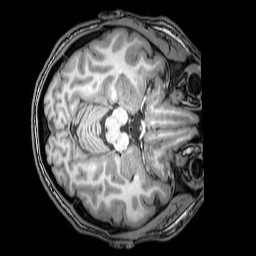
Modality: T1w
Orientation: axial
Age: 20
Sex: male